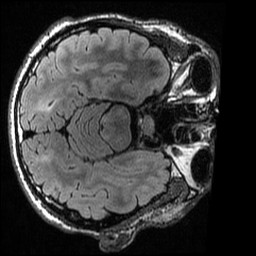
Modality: T2w
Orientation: axial
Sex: male
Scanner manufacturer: ge
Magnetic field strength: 3 T
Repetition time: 6 s
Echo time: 0.1279 s